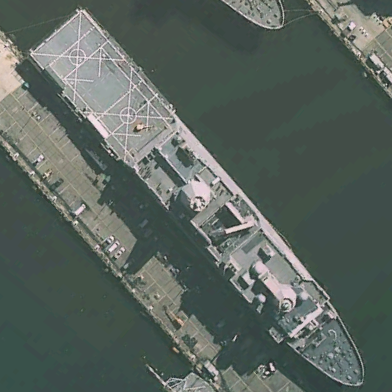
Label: combat